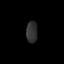
Tissue: lung
Cell type: Myeloid cells
Senescence score: 0.5688
Nuclear area (px): 236
Mean DAPI intensity: 48.919